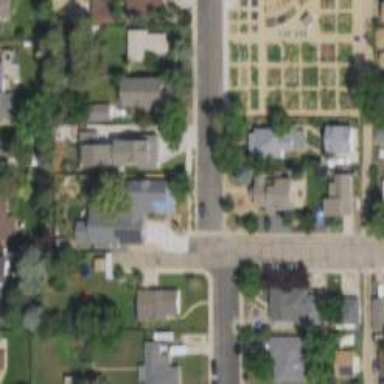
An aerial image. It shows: Residential road with sidewalk on the left.